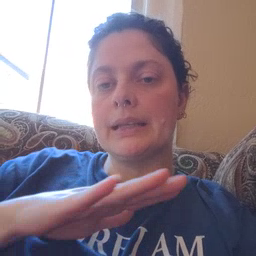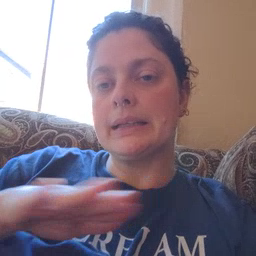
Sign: clean